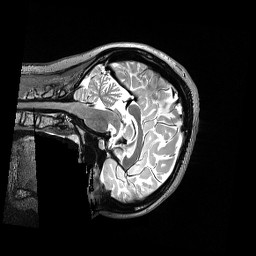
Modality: T2w
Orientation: sagittal
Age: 21
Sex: female
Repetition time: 3.2 s
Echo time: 0.563 s